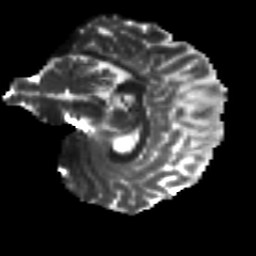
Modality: T2w
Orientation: sagittal
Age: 31
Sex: female
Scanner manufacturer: siemens
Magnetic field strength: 3 T
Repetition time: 8.8 s
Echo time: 0.085 s